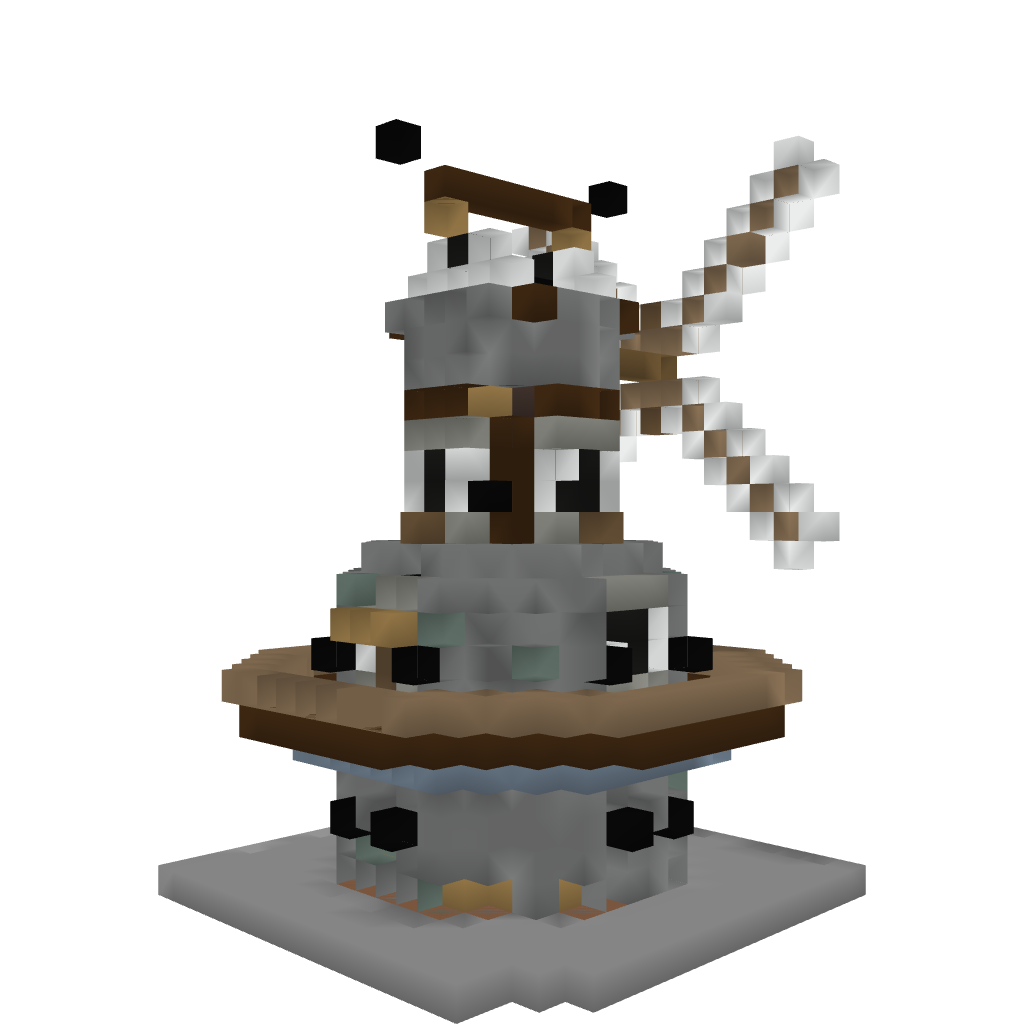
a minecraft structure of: Tudor Style Windmill